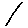
Label: line